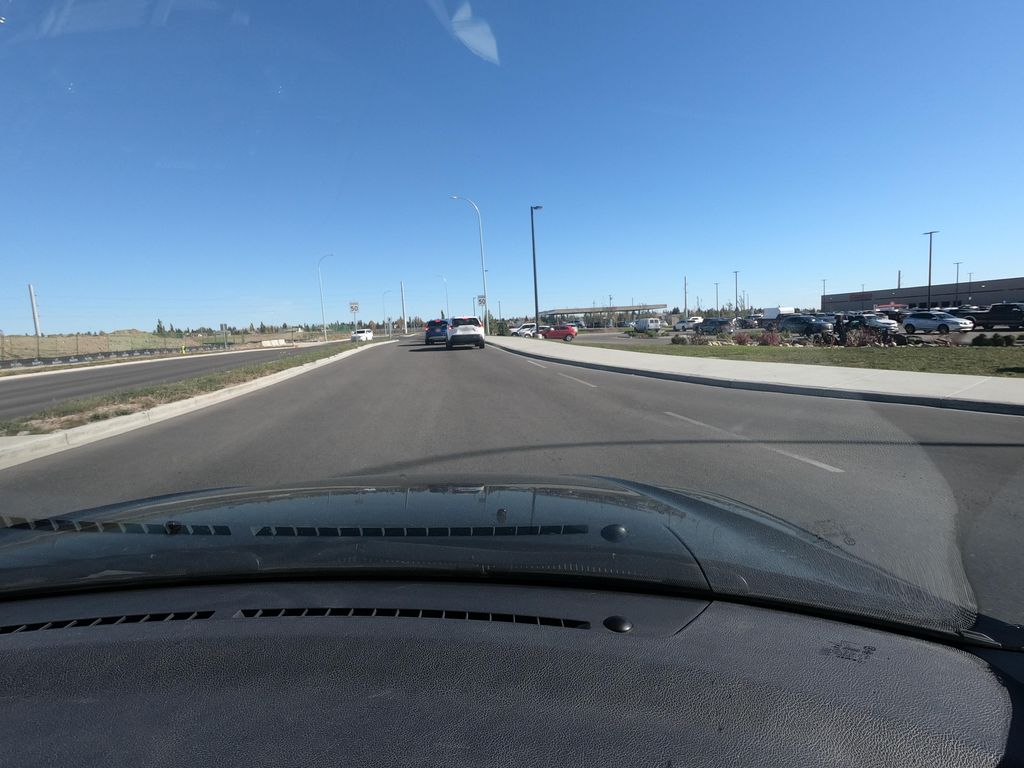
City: calgary